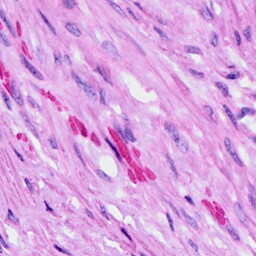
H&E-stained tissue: Ovarian